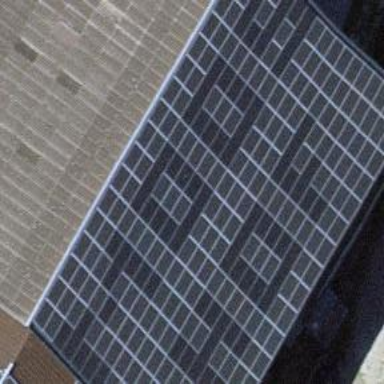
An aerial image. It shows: Solar power generator utilizing photovoltaic technology with solar photovoltaic panels.